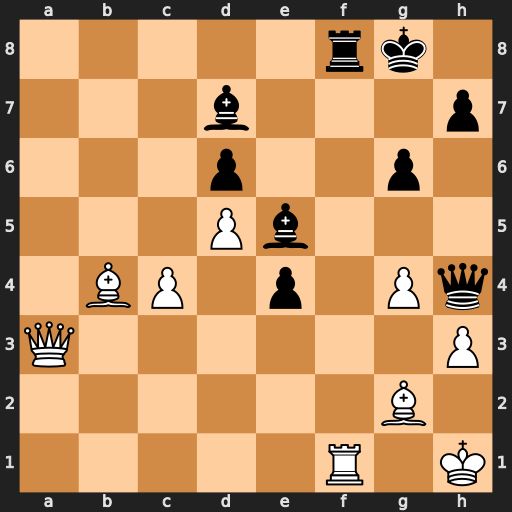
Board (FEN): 5rk1/3b3p/3p2p1/3Pb3/1BP1p1Pq/Q6P/6B1/5R1K
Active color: w
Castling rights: -
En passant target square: -
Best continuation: Rxf8+ Kxf8 Bxd6+ Bxd6 Qxd6+